Field crop: maize
Growth stage: 1
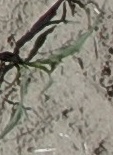
Species: sorghum